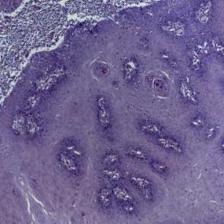
Diagnosis: OSCC